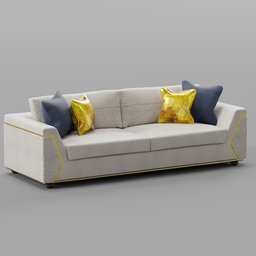
Label: furniture